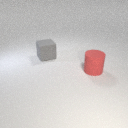
large gray rubber cube to the left of large red rubber cylinder